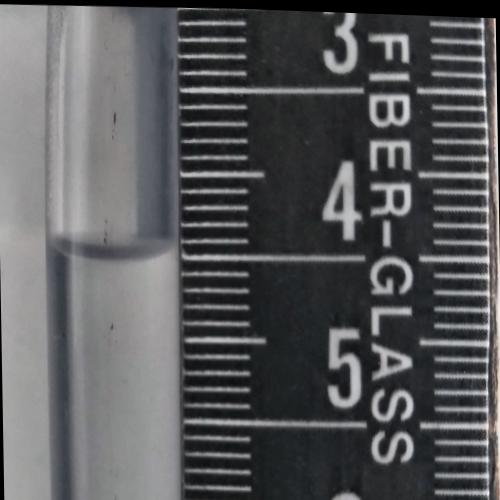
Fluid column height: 4.5 cm